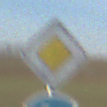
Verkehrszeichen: Vorfahrtsstrasse
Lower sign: VorgeschriebeneFahrtrichtungLinks
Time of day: MorningAfternoon
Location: Outdoor (Nature)
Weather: Clear
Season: Winter
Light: Natural